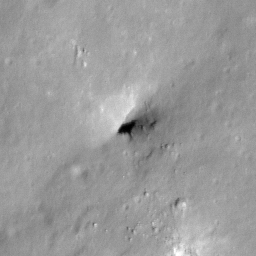
Pit: Stevinus 3
Host crater: Stevinus
Host type: impact_melt
Lunar coordinates: latitude -32.859, longitude 54.08